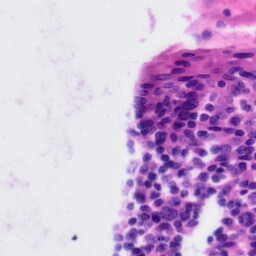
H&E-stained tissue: Tonsil